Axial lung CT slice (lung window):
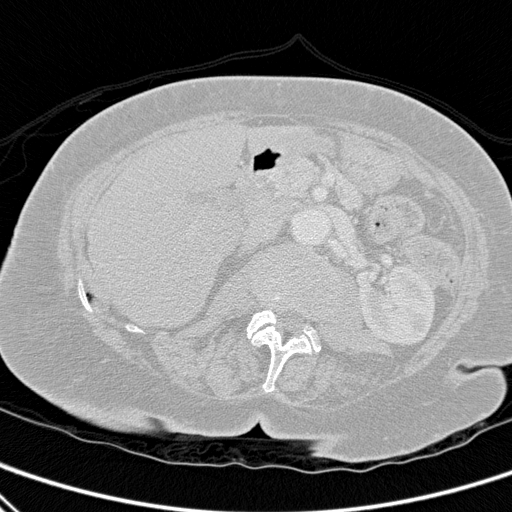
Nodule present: no